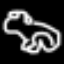
Label: frog